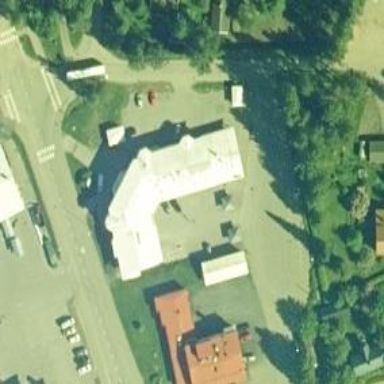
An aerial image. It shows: Retail area.